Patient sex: M
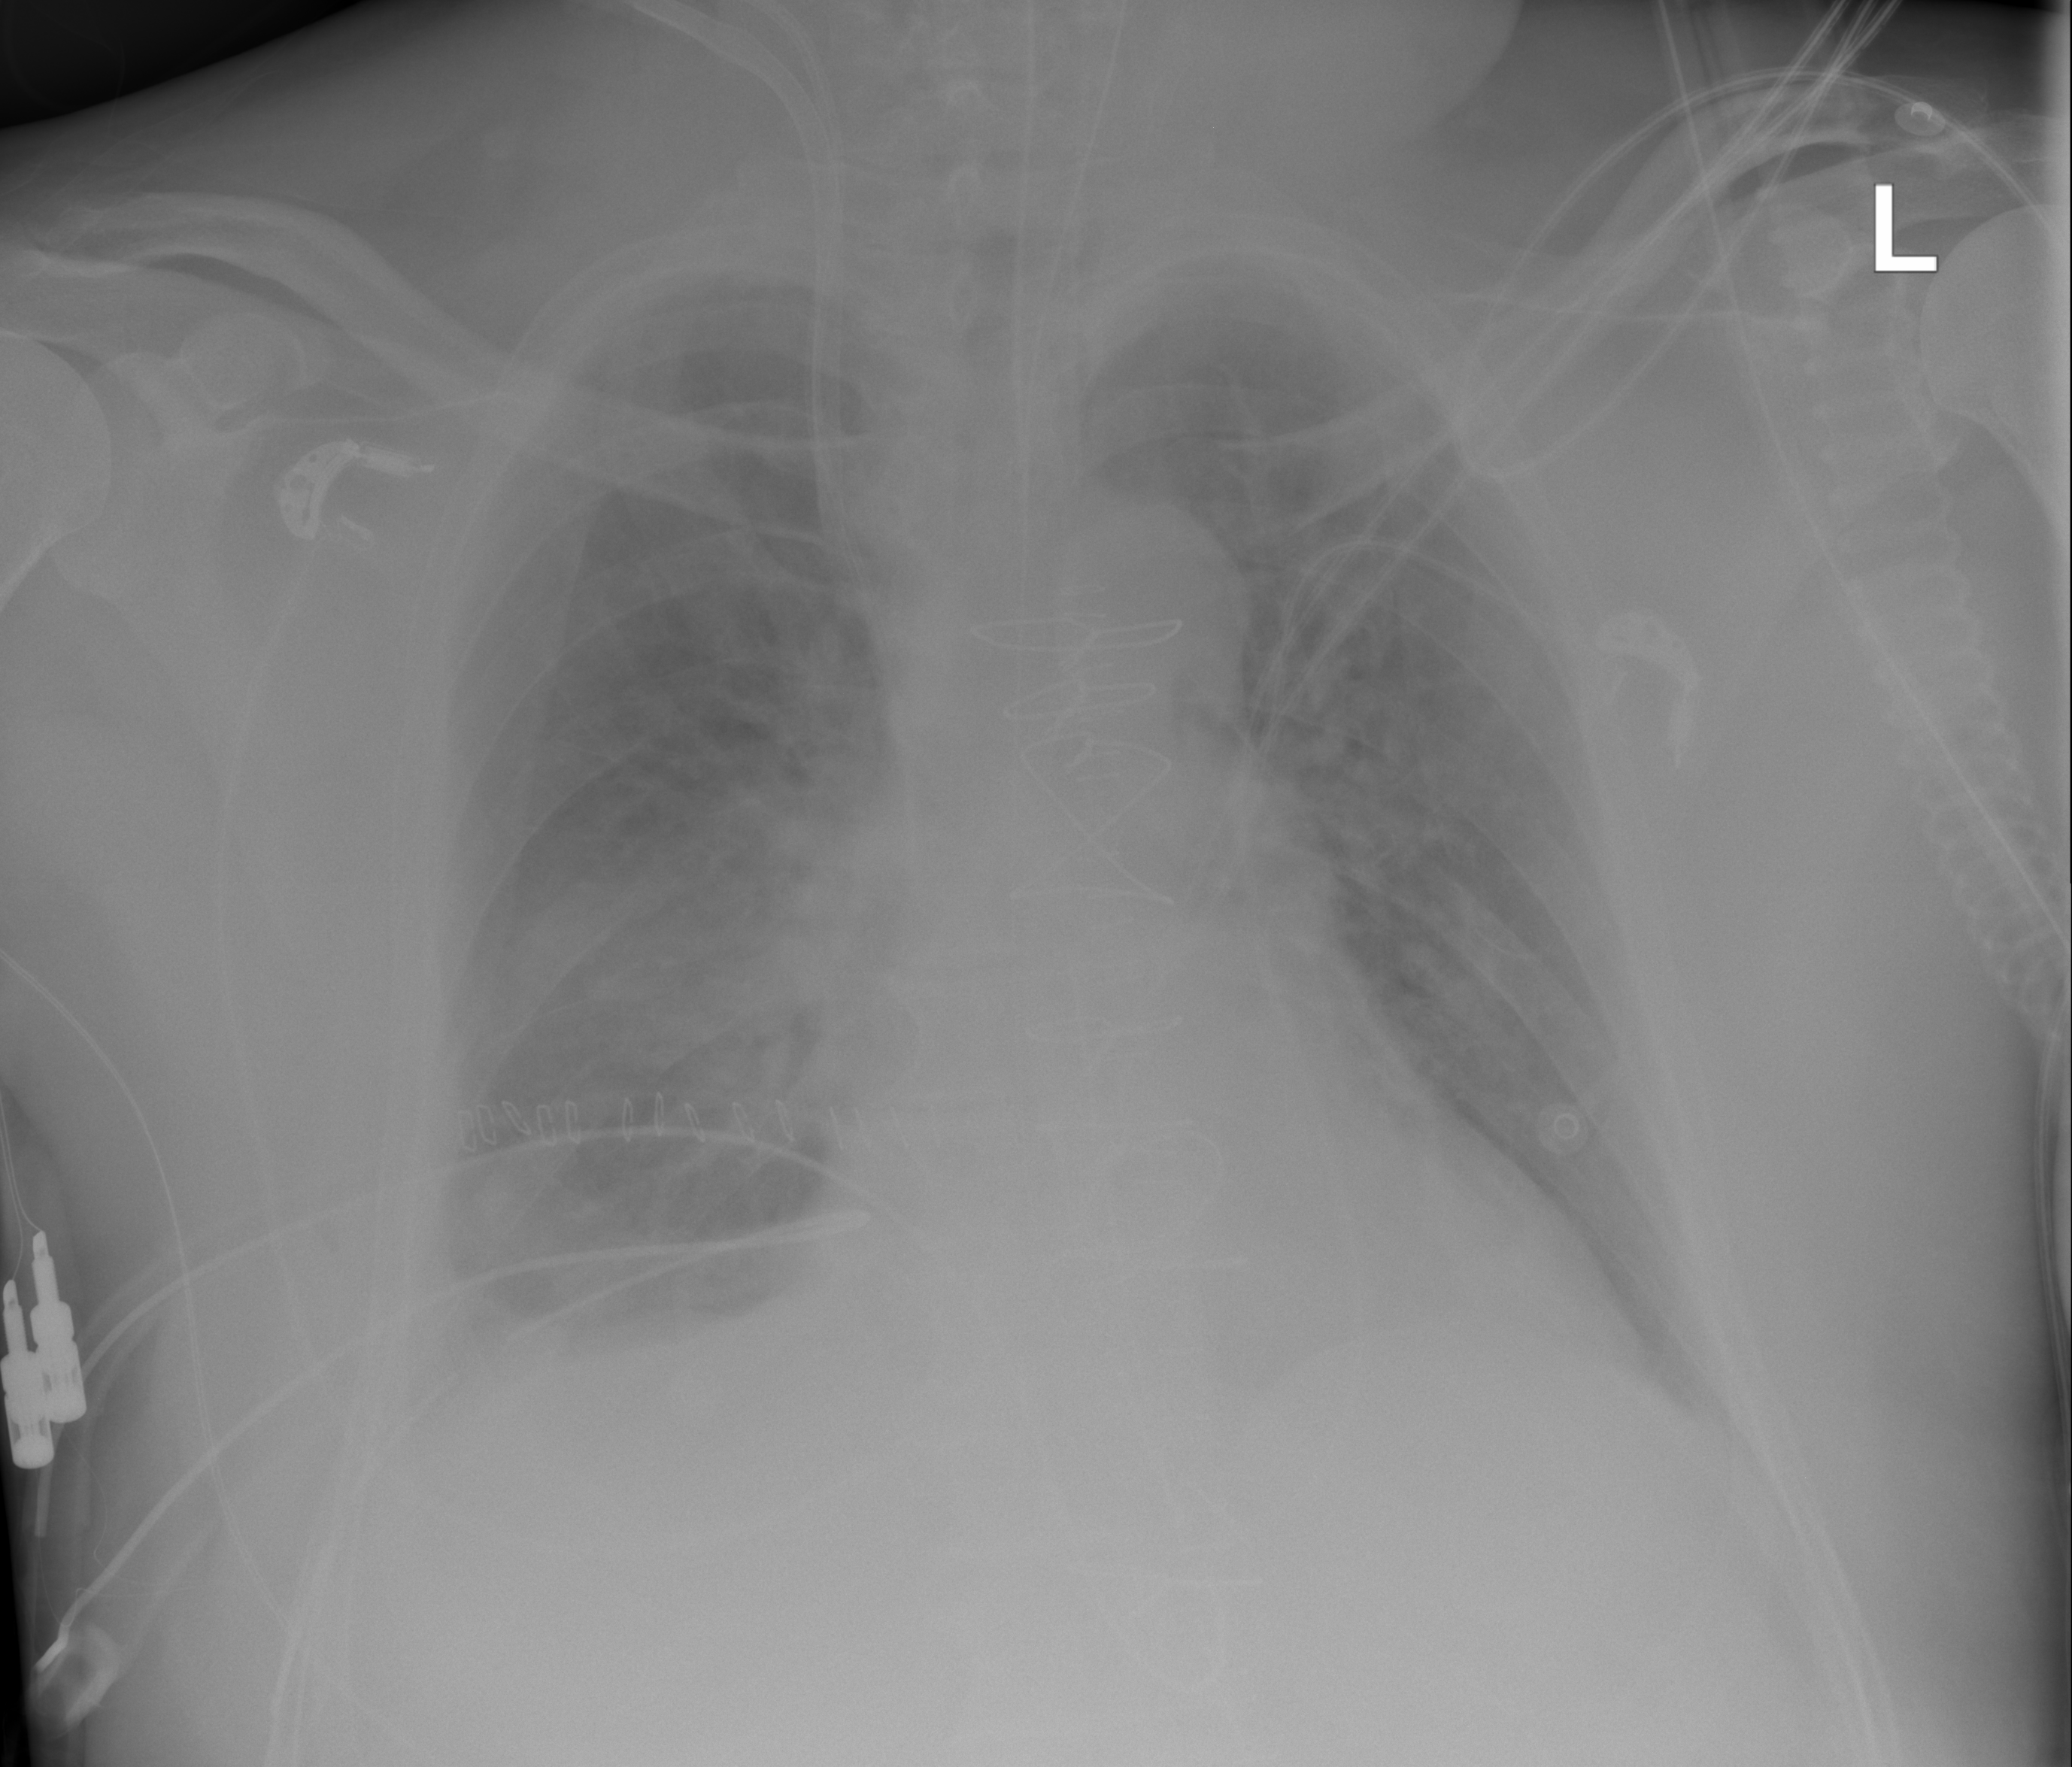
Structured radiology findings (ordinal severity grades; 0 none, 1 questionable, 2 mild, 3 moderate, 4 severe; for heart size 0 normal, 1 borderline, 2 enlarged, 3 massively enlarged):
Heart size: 0
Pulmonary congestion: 3
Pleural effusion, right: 2
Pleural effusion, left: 3
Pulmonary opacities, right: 2
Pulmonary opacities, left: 2
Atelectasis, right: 2
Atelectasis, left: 2